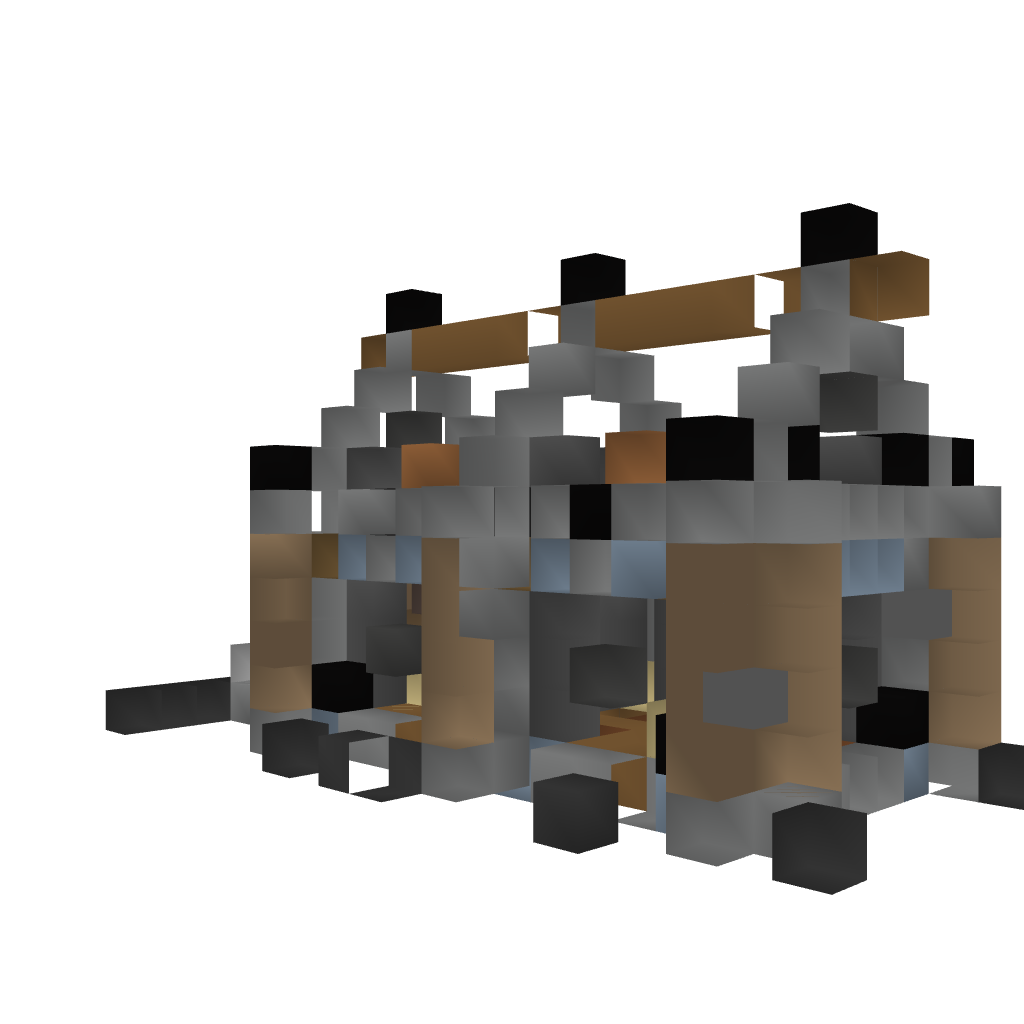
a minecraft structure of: House 2